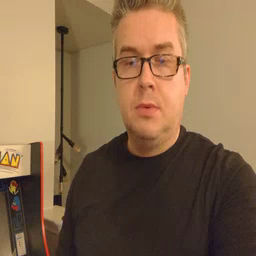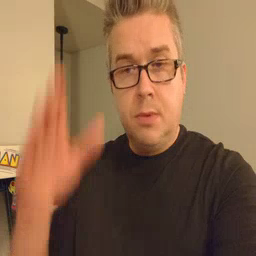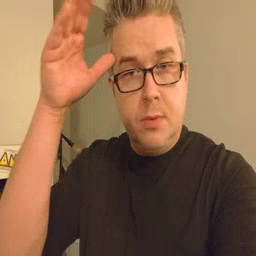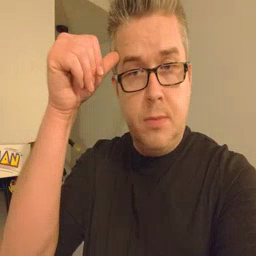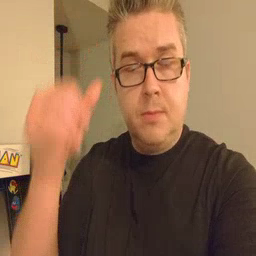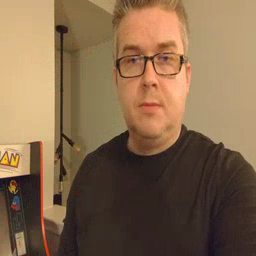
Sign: donkey